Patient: sex M, age 51
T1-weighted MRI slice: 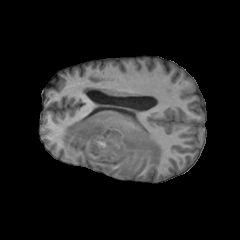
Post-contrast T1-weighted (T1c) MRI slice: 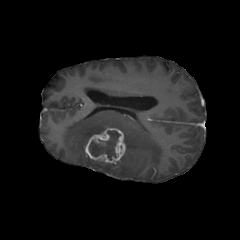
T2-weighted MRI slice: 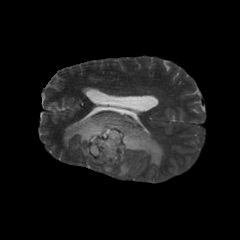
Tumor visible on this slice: yes
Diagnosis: Glioblastoma, IDH-wildtype
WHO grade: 4